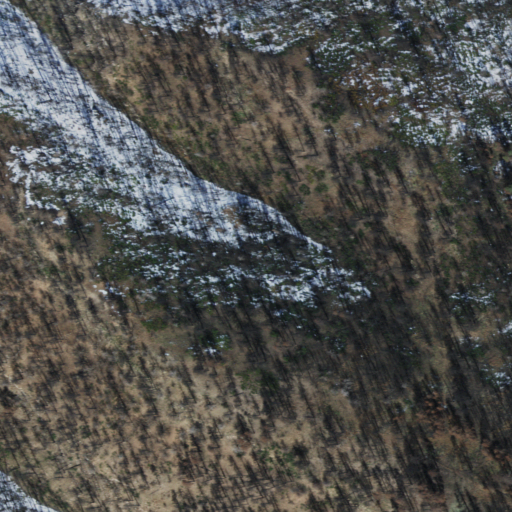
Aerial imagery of mountain in Arizona named North Oak Points containing only grassland